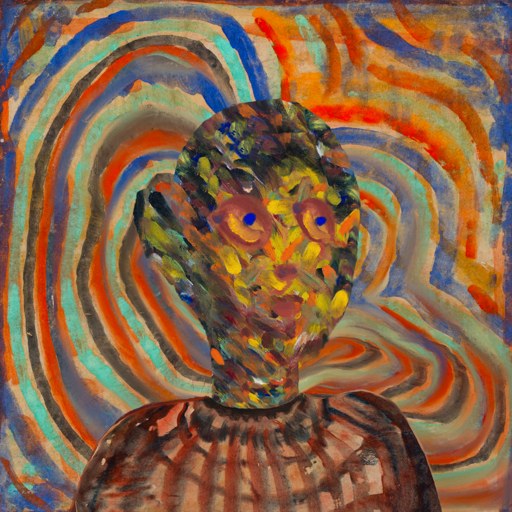
Background: Sisters, Head And Neck Side: An_Impression, Face Side: Mother_And_Son_Son, Bust: Orphan, Hair Side: Blank, Head Accessory: Blank, Second Necklace: Blank, Necklace: In_The_Sun, Baby: Blank